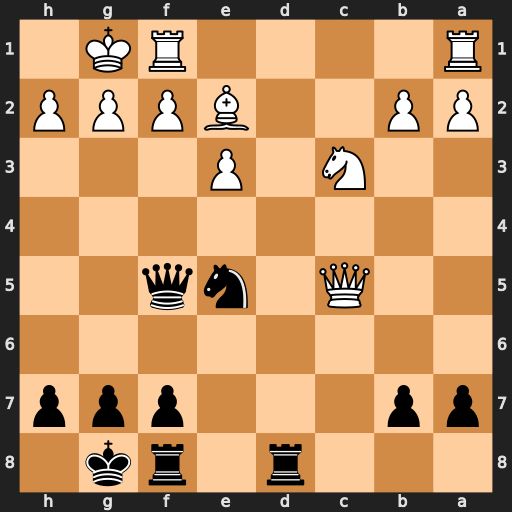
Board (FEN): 3r1rk1/pp3ppp/8/2Q1nq2/8/2N1P3/PP2BPPP/R4RK1
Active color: b
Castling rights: -
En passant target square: -
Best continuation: Nf3+ Bxf3 Qxc5